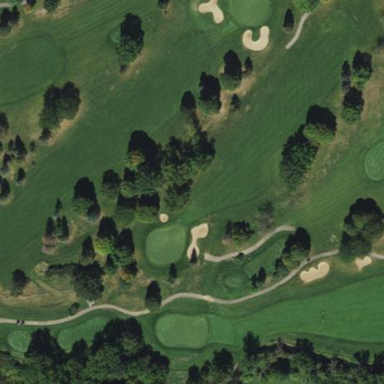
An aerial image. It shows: Well-maintained grassy area designated for golfing. It is mown fairway used for the sport of golf.